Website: lowes
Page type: payment
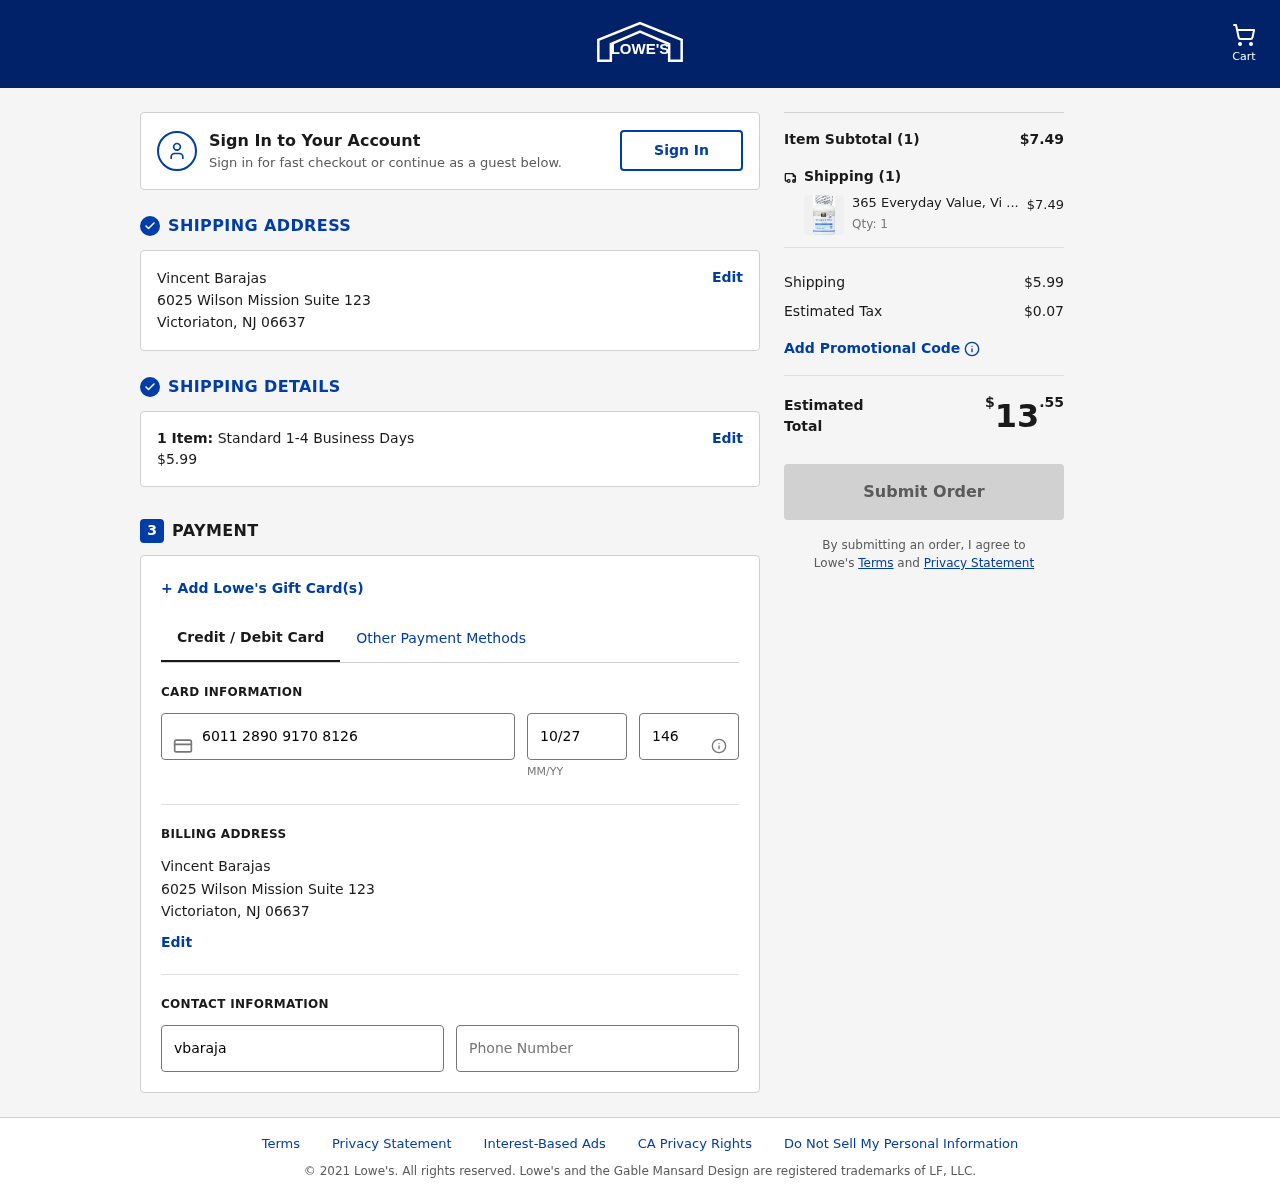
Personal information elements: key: PII_CARD_CVV
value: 146
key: PII_CARD_EXPIRY
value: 10/27
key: PII_CARD_NUMBER
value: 6011 2890 9170 8126
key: PII_CITY
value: Victoriaton
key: PII_EMAIL
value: vbarajas@gmail.com
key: PII_FULLNAME
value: Vincent Barajas
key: PII_PHONE
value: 9194285247
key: PII_POSTCODE
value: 06637
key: PII_STATE_ABBR
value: NJ
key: PII_STREET
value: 6025 Wilson Mission Suite 123
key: PII_FULLNAME2
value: Vincent Barajas
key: PII_CITY2
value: Victoriaton
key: PII_STATE_ABBR2
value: NJ
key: PII_POSTCODE_FULL
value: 06637
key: PII_POSTCODE_NUMERIC
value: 6637
Product elements: key: PRODUCT1_NAME
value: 365 Everyday Value, Vitamin B12 500mcg Lozenges, 100 ct
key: PRODUCT1_PRICE
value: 7.49
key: PRODUCT1_QUANTITY
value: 1
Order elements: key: ORDER_NUM_ITEMS
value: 1
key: ORDER_SHIPPING_COST
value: $5.99
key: ORDER_NUM_ITEMS2
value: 1
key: ORDER_SUBTOTAL
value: $7.49
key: ORDER_NUM_ITEMS3
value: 1
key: ORDER_SHIPPING_COST2
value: $5.99
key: ORDER_TAX
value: $0.07
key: ORDER_TOTAL
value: $13.55